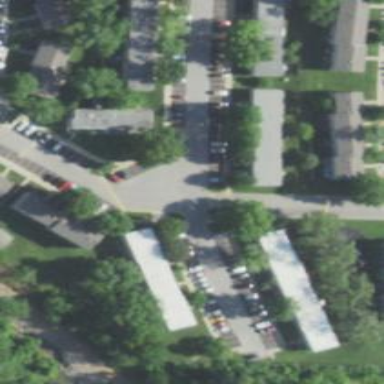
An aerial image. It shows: Residential area with apartments.